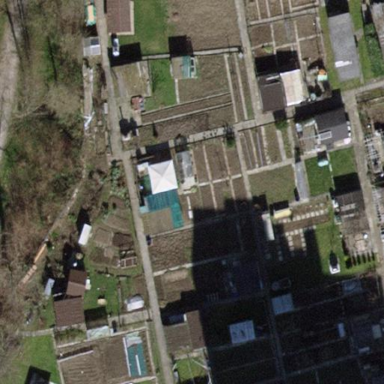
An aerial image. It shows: Allotments area.